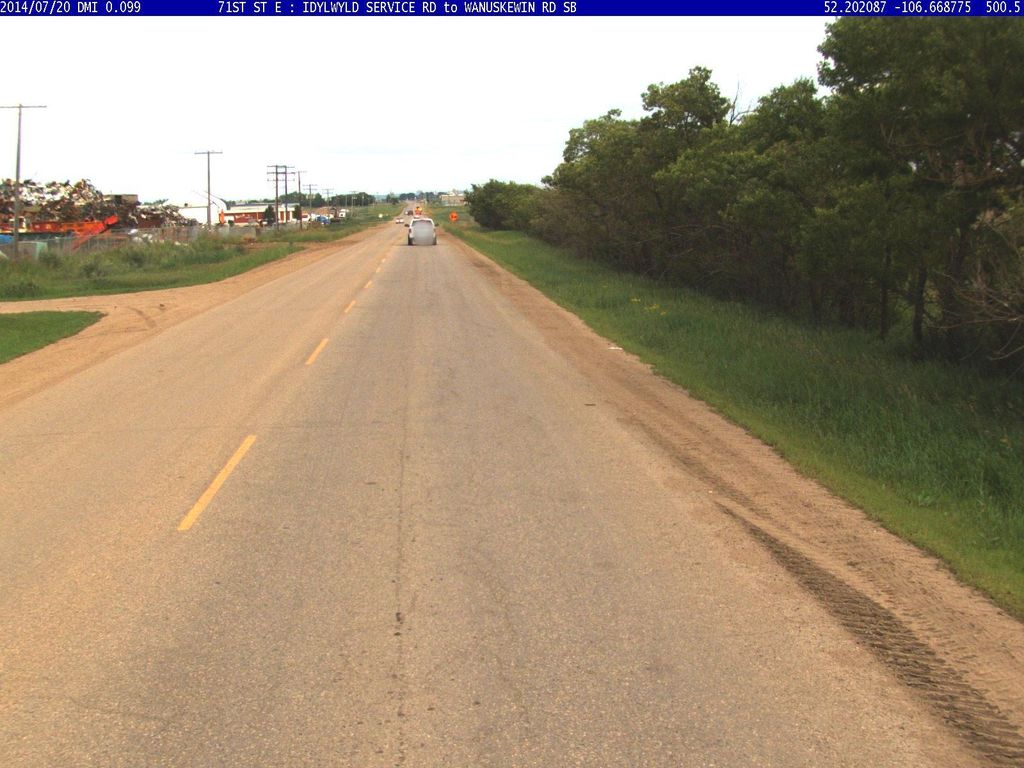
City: saskatoon